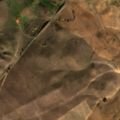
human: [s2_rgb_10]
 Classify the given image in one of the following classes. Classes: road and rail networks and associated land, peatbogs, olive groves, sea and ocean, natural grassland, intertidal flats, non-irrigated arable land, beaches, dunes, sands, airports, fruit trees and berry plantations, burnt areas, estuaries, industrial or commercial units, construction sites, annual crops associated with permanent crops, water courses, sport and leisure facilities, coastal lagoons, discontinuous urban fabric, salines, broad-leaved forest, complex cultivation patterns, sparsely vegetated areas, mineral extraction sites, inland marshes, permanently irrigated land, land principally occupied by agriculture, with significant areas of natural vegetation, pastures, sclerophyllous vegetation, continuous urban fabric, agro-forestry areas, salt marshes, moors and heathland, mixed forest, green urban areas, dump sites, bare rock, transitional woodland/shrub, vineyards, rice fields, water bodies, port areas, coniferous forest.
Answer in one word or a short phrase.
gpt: non-irrigated arable land, land principally occupied by agriculture, with significant areas of natural vegetation